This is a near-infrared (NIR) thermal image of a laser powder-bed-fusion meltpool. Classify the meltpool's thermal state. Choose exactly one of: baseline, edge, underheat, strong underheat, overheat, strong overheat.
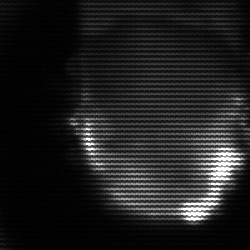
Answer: baseline